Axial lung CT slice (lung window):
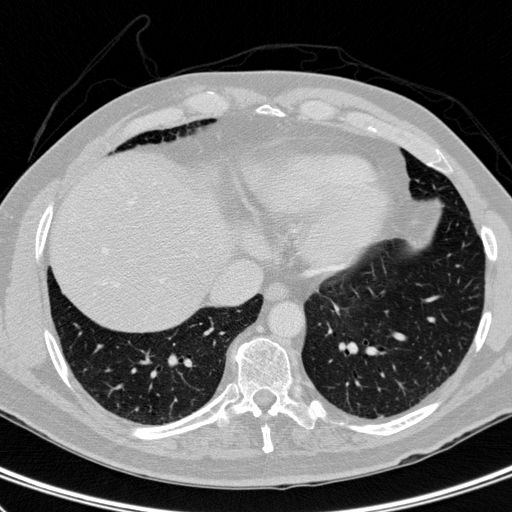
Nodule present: no